八年级 · 解析几何
( 4 分 ) 已知反比例函数的图象经过点 P $(-2,1)$ ，则这个函数的图象位于（）
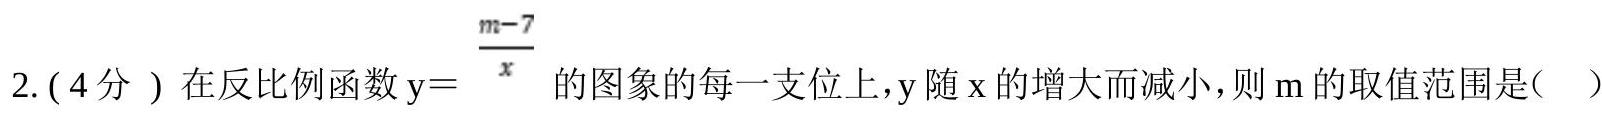
A. 第一、三象限
B. 第二、三象限
C. 第二、四象限
D. 第三、四象限

A. $\mathrm{m}>7$
B. $\mathrm{m}<7$
C. $\mathrm{m}=7$
D. $\mathrm{m} \neq 7$
答案: C
解析: 【解答】 $\because$ 图象过 $(-2,1)$,

$\therefore \mathrm{k}=\mathrm{xy}=-2<0$,

$\therefore$ 函数图象位于第二, 四象限.

故选 C.

【分析】先根据点的坐标求出 $\mathrm{k}$ 值, 再利用反比例函数图象的性质即可求解. 本题考查了待定系数法求反比例函数解析式和反比例函数图象的性质.